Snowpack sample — Rabbit Ears Pass, Jackson County, Colorado, USA (12/17/25, 1:08 PM MST)
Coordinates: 40.387, -106.625
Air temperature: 34 °F
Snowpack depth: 46 cm
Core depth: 10 cm
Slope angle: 6°, slope face: 165°
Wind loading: medium
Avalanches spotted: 0
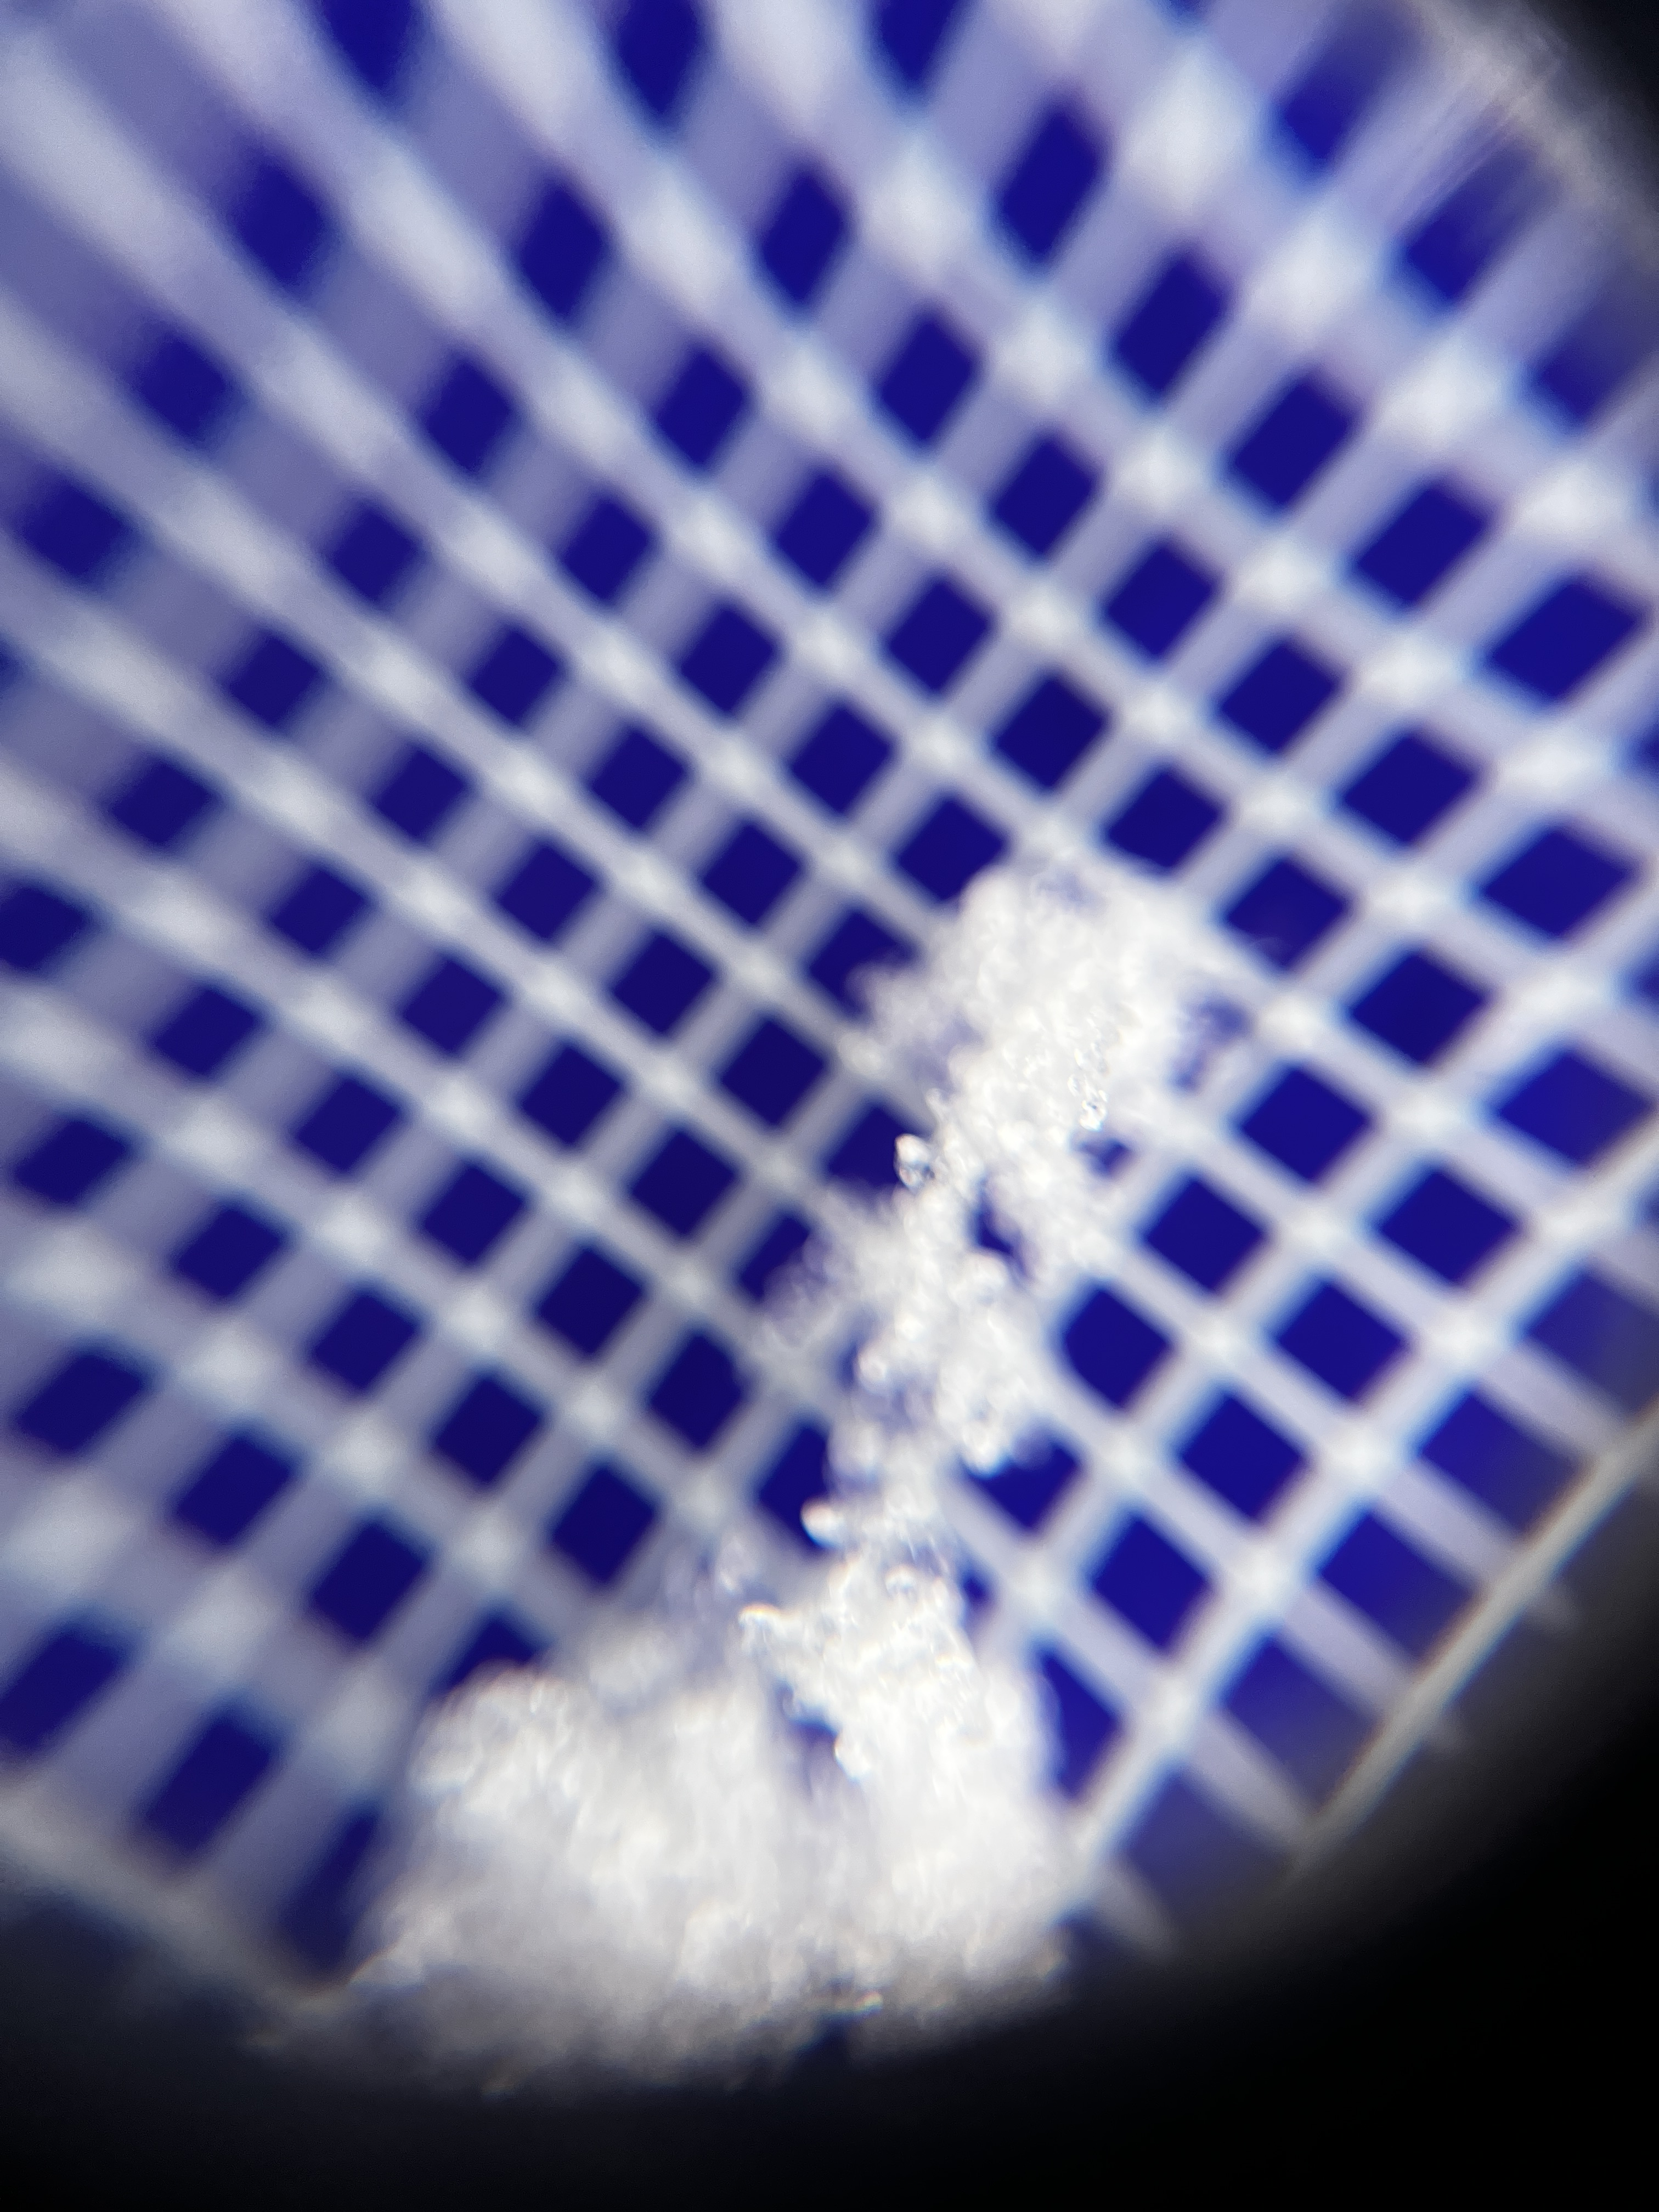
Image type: magnified_profile
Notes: No avalanches spotted nearby, although collected in a meadowy area with minimal risk on this face of the pass.